Interaction volume radius: 5 \u00c5
Interaction volume height: 15 \u00c5
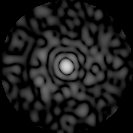
Disorder parameter: 0.8178